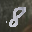
Label: 8